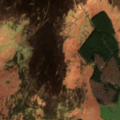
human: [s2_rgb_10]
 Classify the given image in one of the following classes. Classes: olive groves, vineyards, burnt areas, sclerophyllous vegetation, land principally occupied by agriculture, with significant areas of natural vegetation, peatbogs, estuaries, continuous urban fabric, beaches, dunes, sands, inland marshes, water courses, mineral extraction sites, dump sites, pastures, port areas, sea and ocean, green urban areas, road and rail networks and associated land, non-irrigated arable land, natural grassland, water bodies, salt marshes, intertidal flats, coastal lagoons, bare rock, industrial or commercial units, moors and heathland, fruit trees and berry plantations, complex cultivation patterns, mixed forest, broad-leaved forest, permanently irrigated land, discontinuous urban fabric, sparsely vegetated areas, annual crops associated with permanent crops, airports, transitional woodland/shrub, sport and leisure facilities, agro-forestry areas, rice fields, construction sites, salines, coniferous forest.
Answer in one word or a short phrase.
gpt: pastures, broad-leaved forest, natural grassland, peatbogs